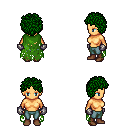
a pixel art fantasy rpg character, female body template, human, tanned skin, green tattered cape, teal pants, green curly afro hairstyle, metal gloves, brown shoes, four views (front, back, left, right), 2x2 character sprite sheet, small pixel art, hard edges, no anti-aliasing